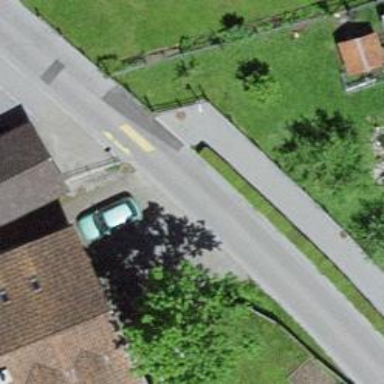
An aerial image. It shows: Uncontrolled road crossing with markings.